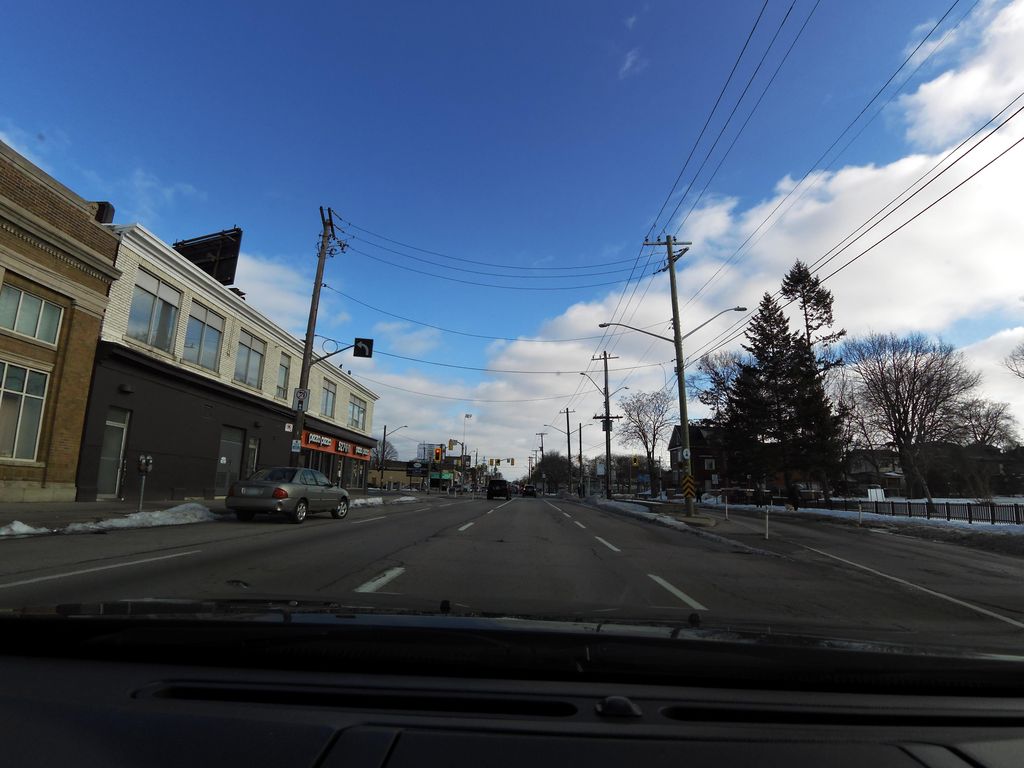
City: hamilton